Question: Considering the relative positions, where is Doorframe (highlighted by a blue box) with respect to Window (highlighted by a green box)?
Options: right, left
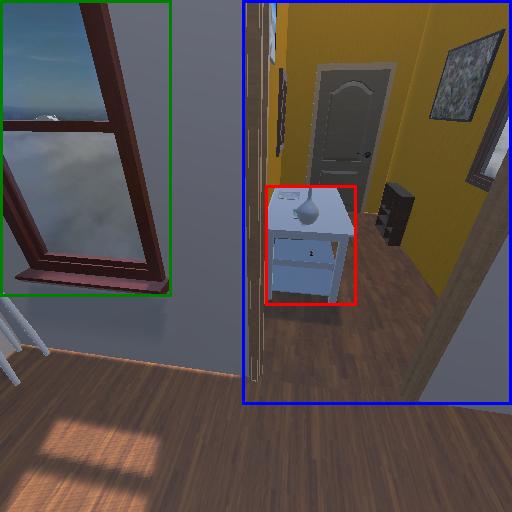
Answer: right